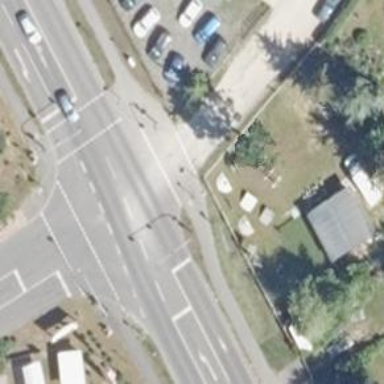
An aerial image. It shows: Crossing with traffic signals.